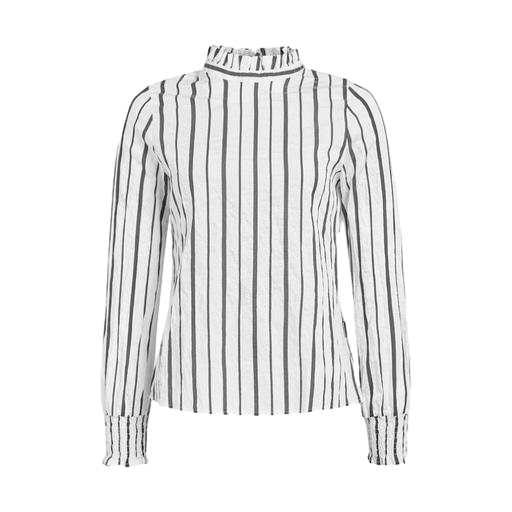
white stripe high neck top, white long-sleeved striped top, white freja high neck blouse, white background